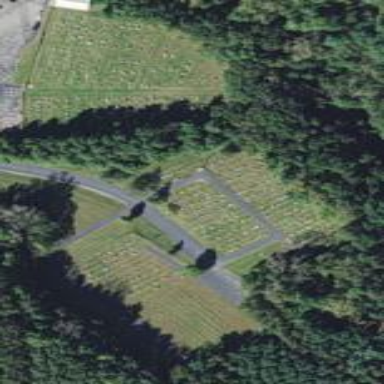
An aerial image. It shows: Cemetery.